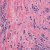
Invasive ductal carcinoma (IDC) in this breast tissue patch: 1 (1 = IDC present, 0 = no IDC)